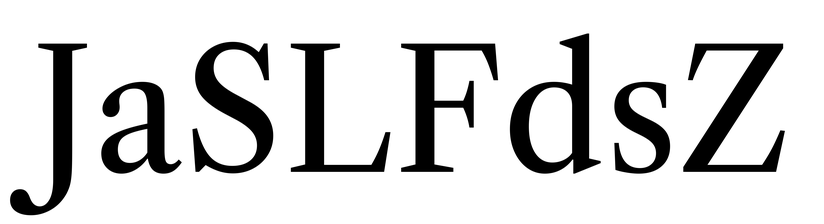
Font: LibreCaslonText_Regular